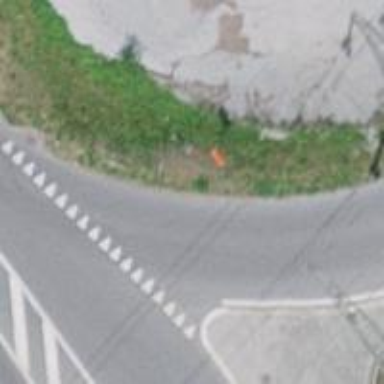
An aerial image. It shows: View of pole with roofed pipeline marker.